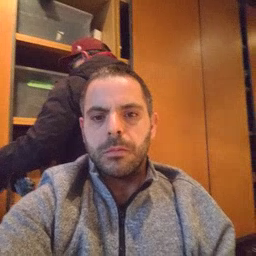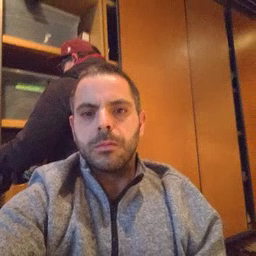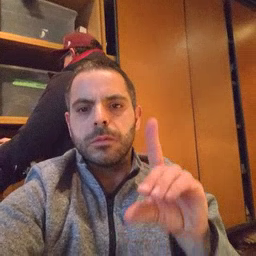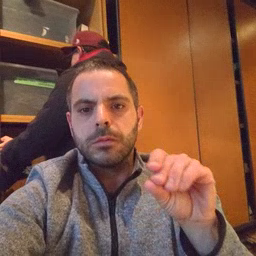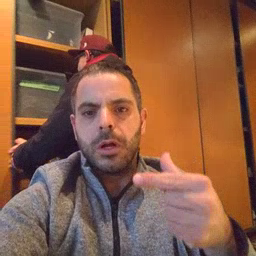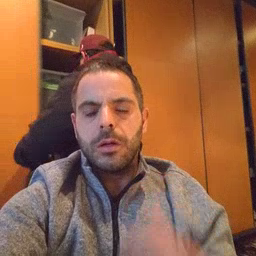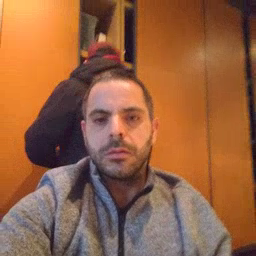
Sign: dog